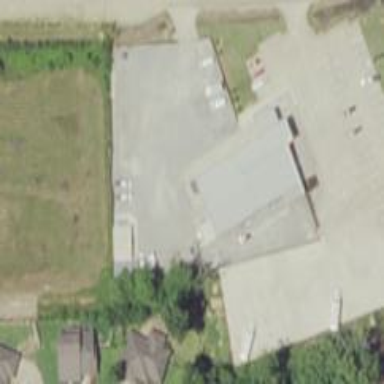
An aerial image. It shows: Car rental facility.